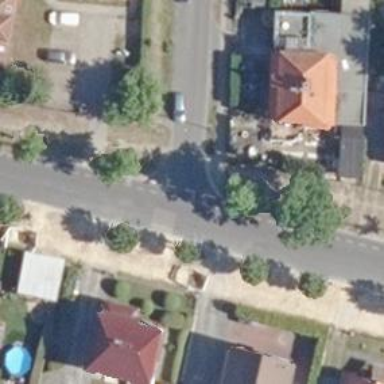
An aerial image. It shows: Residential road with asphalt surface and sidewalk on the left.